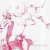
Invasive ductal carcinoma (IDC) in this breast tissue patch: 0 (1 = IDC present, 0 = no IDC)